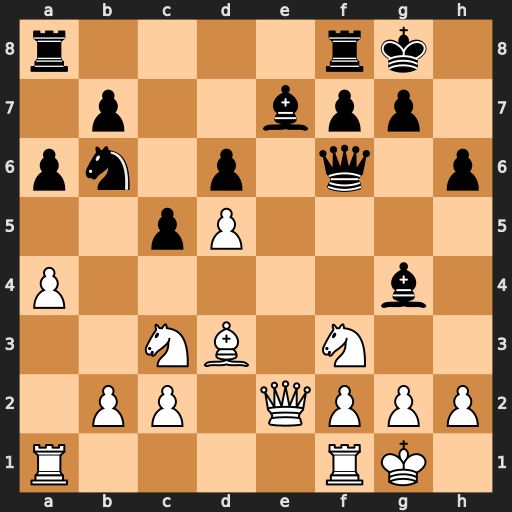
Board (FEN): r4rk1/1p2bpp1/pn1p1q1p/2pP4/P5b1/2NB1N2/1PP1QPPP/R4RK1
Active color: w
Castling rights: -
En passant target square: -
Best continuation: Qe4 Bf5 Qxf5 Qxf5 Bxf5